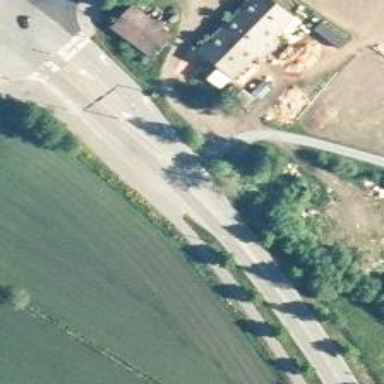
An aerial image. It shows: Secondary road.